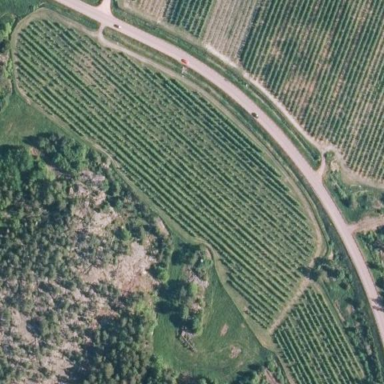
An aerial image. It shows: Orchard.